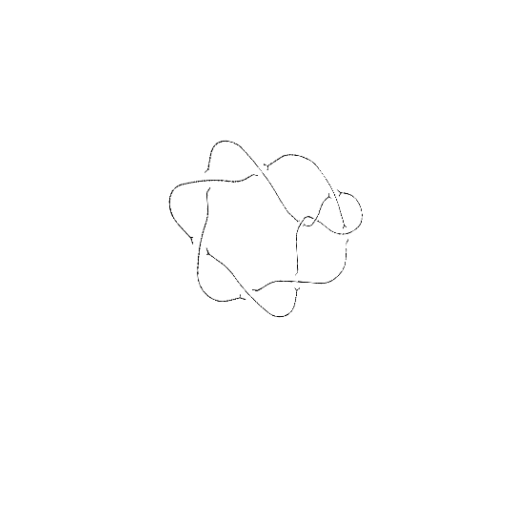
Crossing number: 9